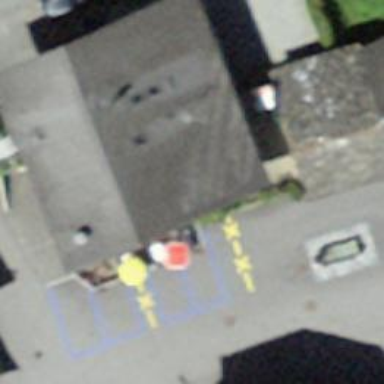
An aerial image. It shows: Post box.